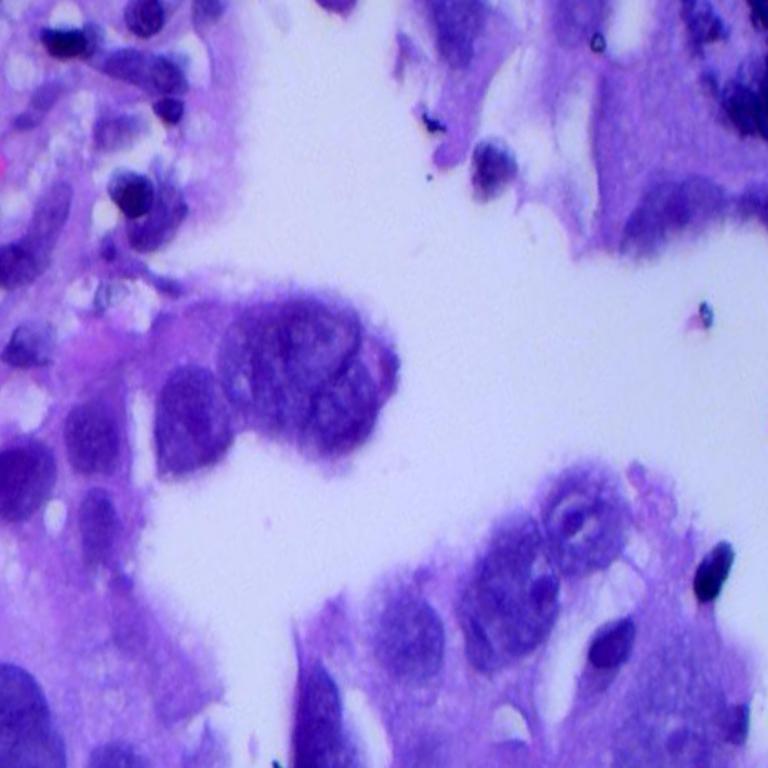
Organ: lung
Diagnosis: adenocarcinomas